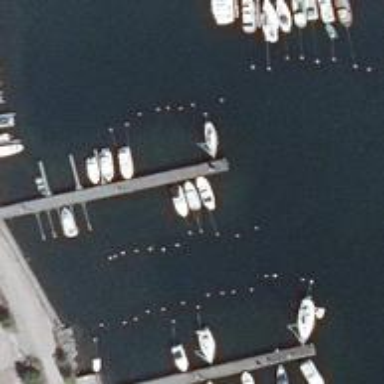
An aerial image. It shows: Man-made pier.